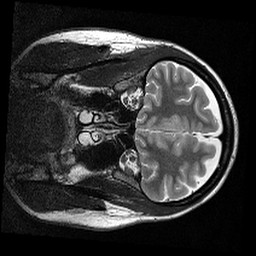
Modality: T2w
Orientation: coronal
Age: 29
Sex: female
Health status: ill
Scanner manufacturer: siemens
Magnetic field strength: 3 T
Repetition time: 7 s
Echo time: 0.085 s